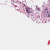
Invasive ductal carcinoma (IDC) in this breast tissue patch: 1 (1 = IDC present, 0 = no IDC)